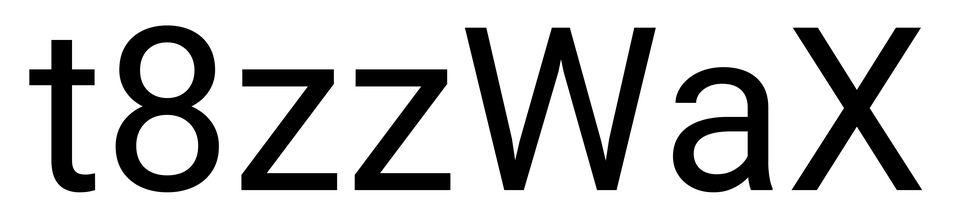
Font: Roboto_Regular